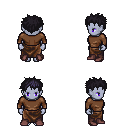
a pixel art fantasy rpg character, female body template, dark elf, purple skin, brown long-sleeve shirt, robe skirt, raven bedhead hairstyle, maroon shoes, four views (front, back, left, right), 2x2 character sprite sheet, small pixel art, hard edges, no anti-aliasing